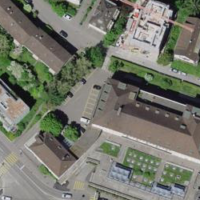
EUNIS habitat code: 54
Species observed at this site:
Fagus sylvatica
Hedera helix
Turdus merula